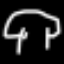
Label: mushroom